Question: I get the following Table with the query underneath:

'''
SELECT
fullVisitorId,
COUNT(fullVisitorId) as id_count,
ARRAY_AGG(trafficSource.medium) AS trafic_medium
FROM
'bigquery-public-data.google_analytics_sample.ga_sessions_20170101'
GROUP BY
fullVisitorId
ORDER BY
id_count DESC
'''
For each of the values in the 'trafic_medium' column (e.g.: cpc, referral, organic, etc.) I am trying to figure out how often each value occurred in the array, so preferably add a new column 'count' that shows ho often that value occurred?
'''
+-----------+---------+------+
| array_agg | medium | count|
+-----------+---------+------+
| 123 | cpc | 2 |
+-----------+---------+------+
| | organic | 1 |
+-----------+---------+------+
| | cpc | 2 |
+-----------+---------+------+
| 456 | organic | 2 |
+-----------+---------+------+
| | organic | 2 |
+-----------+---------+------+
| | cpc | 1 |
+-----------+---------+------+
'''
I'm new to SQL so I'm quite stuck.
I tried this so far:
'''
WITH medium AS
(
SELECT
fullVisitorId,
COUNT(fullVisitorId) as id_count,
ARRAY_AGG(trafficSource.medium) AS trafic_medium
FROM
'bigquery-public-data.google_analytics_sample.ga_sessions_20170101'
GROUP BY
fullVisitorId
ORDER BY
id_count DESC
)
SELECT
fullVisitorId,
trafic_medium,
(SELECT AS STRUCT Any_Value(trafic_medium) AS name, COUNT(*) AS count
FROM
UNNEST(trafic_medium) AS trafic_medium) AS trafic_medium_2,
FROM
medium
'''
Based on this thread:
<URL>
However this only shows the number of 'Any_Value not for all distinct.
I would appreciate some help!
p.s. I am doing this in BigQuery on the 'bigquery-public-dataset.google_analytics_sample'
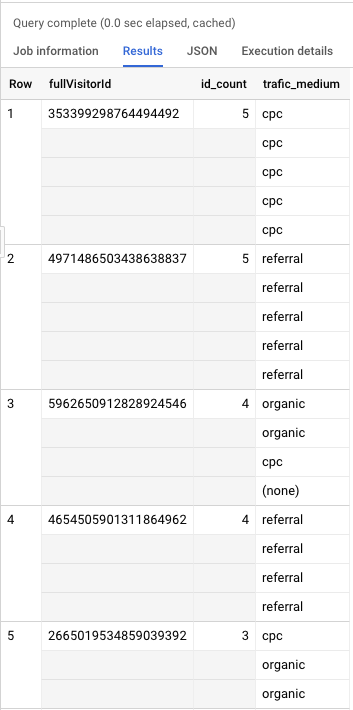
Answer: Below is for BigQuery Standard SQL to help you get started
'''
#standardSQL
SELECT id, trafic_medium,
ARRAY(
SELECT AS STRUCT medium, COUNT(1) 'count'
FROM t.trafic_medium medium
GROUP BY medium
) stats
FROM 'project.dataset.table' t
'''
if to apply to sample/dummy data from you question as in below example
'''
#standardSQL
WITH 'project.dataset.table' AS (
SELECT 123 id, ['cpc', 'organic', 'cpc'] trafic_medium UNION ALL
SELECT 456, ['organic', 'organic', 'cpc']
)
SELECT id, trafic_medium,
ARRAY(
SELECT AS STRUCT medium, COUNT(1) 'count'
FROM t.trafic_medium medium
GROUP BY medium
) stats
FROM 'project.dataset.table' t
-- ORDER BY id
'''
result will be
<URL>
As an option - you can use below version
'''
#standardSQL
SELECT id,
ARRAY(
SELECT AS STRUCT medium, 'count'
FROM t.trafic_medium medium
LEFT JOIN (
SELECT AS STRUCT medium, COUNT(1) 'count'
FROM t.trafic_medium medium
GROUP BY medium
) stats
USING(medium)
) trafic_medium
FROM 'project.dataset.table' t
-- ORDER BY id
'''
which (if to apply to the same dummy data) will output below
<URL>
This version looks more aligned with your expected result